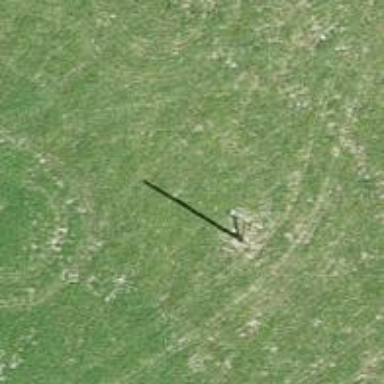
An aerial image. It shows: Power pole.